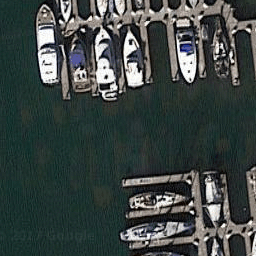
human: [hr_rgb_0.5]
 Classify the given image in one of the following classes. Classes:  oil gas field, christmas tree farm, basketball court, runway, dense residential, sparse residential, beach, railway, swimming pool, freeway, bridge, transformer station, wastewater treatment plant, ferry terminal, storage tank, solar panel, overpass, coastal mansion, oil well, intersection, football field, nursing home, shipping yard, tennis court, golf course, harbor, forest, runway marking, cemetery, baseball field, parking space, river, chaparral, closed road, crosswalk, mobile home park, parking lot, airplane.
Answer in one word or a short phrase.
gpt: harbor